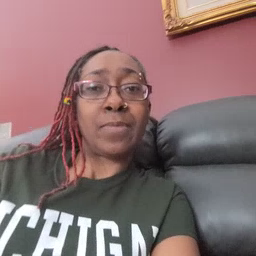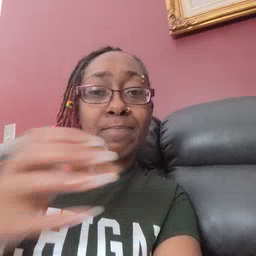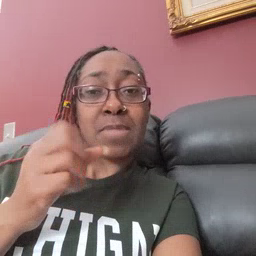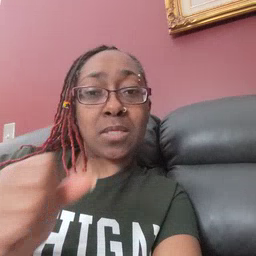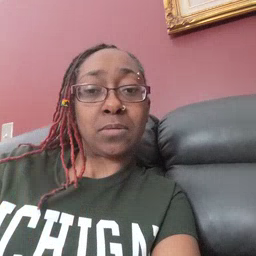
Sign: milk